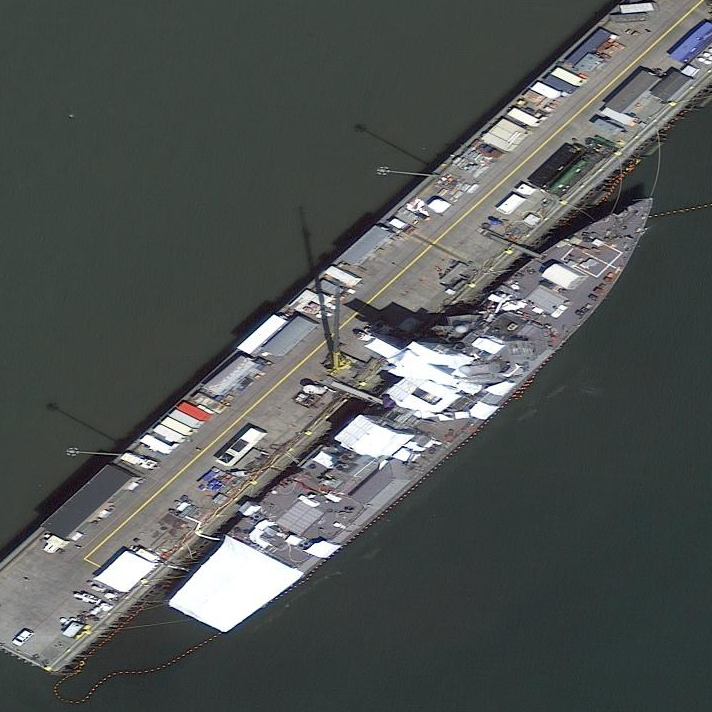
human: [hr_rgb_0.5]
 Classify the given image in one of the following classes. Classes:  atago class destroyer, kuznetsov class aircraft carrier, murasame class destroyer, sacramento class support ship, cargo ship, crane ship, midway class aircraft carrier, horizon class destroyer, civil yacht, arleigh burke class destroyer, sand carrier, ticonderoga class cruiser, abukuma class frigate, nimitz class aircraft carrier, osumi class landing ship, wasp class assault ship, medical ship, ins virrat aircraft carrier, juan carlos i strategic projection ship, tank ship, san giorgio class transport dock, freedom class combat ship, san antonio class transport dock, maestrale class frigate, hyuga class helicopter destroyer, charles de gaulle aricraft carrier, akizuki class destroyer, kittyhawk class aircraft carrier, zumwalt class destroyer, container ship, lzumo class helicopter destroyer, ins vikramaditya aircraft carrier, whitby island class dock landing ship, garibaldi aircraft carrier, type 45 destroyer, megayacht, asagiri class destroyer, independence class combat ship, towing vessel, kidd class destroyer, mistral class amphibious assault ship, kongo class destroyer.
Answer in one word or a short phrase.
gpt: Arleigh Burke class destroyer